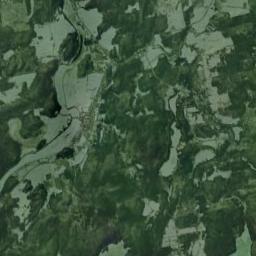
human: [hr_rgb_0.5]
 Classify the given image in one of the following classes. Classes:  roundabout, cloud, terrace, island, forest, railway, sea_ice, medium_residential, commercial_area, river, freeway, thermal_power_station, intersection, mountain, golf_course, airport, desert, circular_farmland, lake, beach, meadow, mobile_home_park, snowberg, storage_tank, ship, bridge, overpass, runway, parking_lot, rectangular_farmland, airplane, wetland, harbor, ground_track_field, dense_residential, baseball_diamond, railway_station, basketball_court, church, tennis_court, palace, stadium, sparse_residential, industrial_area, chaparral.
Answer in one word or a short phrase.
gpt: wetland